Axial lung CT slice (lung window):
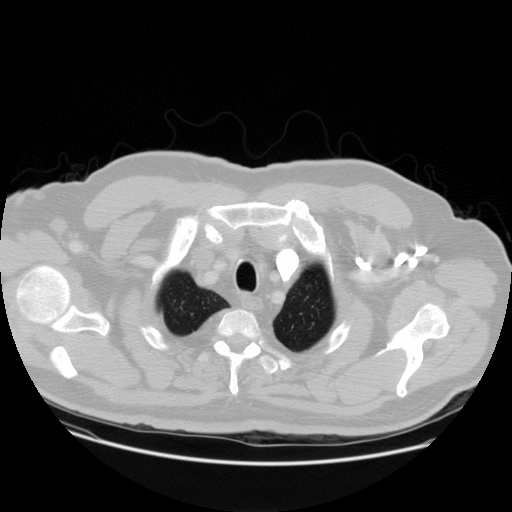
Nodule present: no